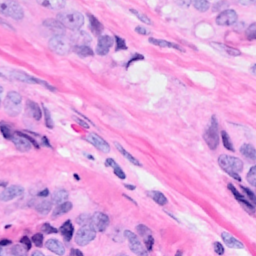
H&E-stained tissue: Breast